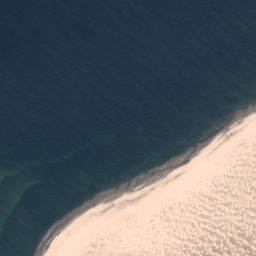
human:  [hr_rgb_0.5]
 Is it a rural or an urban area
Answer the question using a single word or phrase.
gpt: rural

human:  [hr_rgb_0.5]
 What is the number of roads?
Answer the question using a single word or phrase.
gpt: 1

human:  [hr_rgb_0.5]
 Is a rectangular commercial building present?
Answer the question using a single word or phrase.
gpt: no

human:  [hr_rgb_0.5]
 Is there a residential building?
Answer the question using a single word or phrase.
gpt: no

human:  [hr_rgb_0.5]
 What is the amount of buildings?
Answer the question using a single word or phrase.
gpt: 1

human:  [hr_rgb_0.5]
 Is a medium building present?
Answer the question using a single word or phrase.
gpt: no

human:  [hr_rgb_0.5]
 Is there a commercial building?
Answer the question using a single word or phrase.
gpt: no

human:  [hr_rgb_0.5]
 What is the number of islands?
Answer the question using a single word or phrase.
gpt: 1

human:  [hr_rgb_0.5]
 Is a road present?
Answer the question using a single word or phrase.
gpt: yes

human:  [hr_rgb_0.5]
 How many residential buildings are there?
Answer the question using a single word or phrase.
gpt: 0

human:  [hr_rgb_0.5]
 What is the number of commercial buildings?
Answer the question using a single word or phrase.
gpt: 0

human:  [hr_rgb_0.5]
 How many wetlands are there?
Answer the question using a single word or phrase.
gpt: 1

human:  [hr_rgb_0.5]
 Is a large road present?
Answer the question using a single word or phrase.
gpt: no

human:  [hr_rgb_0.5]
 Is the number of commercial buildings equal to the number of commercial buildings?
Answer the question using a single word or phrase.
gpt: yes

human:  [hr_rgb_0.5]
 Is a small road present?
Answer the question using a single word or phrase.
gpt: yes

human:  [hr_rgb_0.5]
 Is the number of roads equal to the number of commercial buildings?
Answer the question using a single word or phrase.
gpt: no

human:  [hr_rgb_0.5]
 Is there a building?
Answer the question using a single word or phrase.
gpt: yes

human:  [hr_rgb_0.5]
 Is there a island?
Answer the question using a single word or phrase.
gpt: yes

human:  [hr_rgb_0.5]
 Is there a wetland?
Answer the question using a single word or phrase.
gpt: yes

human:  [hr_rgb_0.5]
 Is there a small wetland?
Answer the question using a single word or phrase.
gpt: no

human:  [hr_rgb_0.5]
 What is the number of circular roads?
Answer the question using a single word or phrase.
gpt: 0

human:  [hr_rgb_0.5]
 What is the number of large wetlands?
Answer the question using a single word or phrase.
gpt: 1

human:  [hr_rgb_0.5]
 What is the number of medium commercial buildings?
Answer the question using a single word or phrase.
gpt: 0

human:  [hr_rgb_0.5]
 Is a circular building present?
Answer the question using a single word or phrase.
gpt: no

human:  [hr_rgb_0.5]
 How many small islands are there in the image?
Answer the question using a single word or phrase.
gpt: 0

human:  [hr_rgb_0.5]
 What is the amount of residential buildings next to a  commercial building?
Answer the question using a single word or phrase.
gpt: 0

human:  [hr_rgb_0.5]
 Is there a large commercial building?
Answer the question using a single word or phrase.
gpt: no

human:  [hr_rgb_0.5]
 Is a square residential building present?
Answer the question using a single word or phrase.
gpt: no

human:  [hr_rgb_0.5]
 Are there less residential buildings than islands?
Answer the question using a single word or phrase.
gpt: yes

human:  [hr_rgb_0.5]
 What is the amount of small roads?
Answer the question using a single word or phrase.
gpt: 1

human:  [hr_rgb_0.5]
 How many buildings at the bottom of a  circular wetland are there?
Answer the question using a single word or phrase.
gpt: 0

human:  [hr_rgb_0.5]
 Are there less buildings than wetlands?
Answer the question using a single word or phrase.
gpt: no

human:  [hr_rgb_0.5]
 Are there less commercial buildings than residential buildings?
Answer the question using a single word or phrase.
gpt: no

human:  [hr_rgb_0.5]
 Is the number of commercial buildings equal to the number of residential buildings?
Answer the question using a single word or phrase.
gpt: yes

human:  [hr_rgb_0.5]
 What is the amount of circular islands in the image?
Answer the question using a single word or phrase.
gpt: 0

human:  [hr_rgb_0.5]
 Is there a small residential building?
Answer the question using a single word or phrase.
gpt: no

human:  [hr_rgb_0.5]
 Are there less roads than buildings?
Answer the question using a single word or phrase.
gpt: no

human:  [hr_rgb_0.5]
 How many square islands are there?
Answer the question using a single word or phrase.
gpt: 0

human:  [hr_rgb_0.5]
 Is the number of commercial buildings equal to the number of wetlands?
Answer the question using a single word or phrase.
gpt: no

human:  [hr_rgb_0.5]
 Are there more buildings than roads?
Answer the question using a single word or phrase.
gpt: no

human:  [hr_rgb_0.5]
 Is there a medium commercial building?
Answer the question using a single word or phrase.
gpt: no

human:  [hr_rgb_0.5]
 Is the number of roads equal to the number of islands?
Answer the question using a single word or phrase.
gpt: yes

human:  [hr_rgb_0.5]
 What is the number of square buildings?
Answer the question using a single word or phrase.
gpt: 0

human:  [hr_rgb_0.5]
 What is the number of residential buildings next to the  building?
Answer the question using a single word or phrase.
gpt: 0

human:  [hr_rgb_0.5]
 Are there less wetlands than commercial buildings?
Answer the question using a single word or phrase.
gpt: no

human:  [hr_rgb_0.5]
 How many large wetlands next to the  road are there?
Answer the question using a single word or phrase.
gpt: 1

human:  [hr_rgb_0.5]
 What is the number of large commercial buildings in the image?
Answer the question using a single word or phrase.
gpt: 0

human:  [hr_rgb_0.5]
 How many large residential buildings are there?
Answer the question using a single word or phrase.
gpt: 0

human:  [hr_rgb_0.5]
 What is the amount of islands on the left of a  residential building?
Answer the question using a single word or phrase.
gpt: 0

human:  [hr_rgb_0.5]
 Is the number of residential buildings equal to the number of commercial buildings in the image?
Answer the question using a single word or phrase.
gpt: yes

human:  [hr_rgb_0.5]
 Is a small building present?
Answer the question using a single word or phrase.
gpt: yes

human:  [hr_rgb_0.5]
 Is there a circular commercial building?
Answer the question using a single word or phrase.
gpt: no

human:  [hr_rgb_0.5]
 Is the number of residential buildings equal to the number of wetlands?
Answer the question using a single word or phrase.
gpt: no

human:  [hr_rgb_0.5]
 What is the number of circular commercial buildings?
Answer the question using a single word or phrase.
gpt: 0

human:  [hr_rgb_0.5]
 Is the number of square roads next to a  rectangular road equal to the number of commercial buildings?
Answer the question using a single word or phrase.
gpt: yes

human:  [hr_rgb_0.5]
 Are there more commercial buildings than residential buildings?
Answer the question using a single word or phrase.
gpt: no

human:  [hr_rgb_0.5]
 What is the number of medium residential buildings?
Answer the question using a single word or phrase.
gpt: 0

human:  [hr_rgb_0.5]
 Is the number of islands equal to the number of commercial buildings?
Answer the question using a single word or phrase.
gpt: no

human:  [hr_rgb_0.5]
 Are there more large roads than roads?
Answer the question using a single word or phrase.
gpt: no

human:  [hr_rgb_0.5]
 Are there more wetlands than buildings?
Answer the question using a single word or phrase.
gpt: no

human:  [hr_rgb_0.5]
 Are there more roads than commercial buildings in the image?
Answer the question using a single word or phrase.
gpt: yes

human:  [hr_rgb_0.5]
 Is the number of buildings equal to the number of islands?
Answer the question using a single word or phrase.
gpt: yes

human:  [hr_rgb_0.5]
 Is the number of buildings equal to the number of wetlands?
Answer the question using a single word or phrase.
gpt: yes

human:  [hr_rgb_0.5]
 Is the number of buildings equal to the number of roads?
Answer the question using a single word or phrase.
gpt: yes